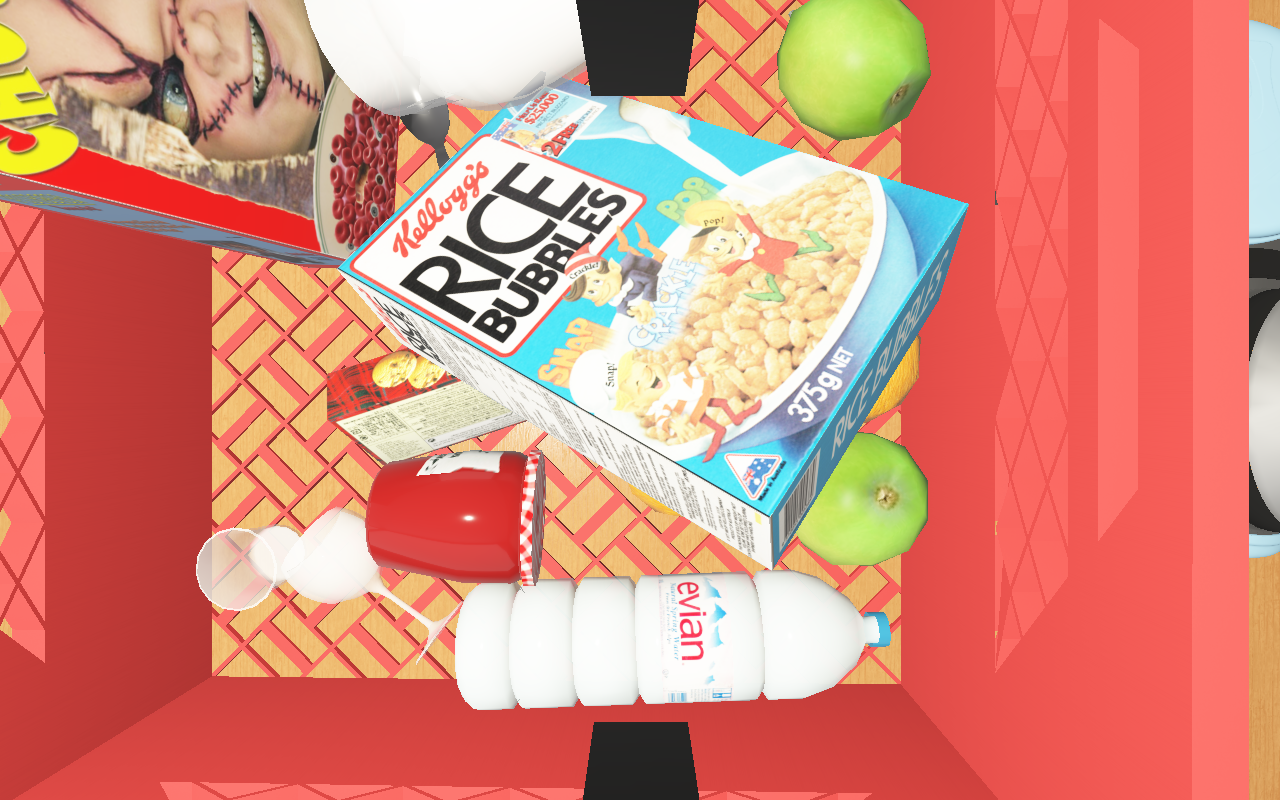
Objects in the scene:
carafe
water bottle
apple
apple
orange
orange
spoon
glass
wineglass
jam jar
cereal box
biscuit box